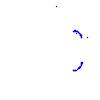
Particle: proton